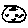
Label: moon